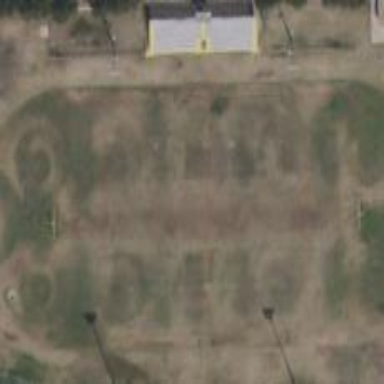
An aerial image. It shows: Pitch for American football.